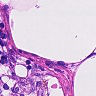
Metastatic tissue present: no